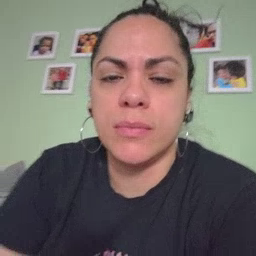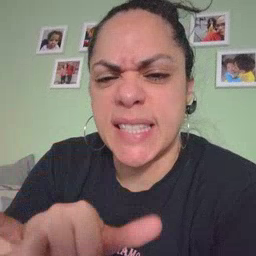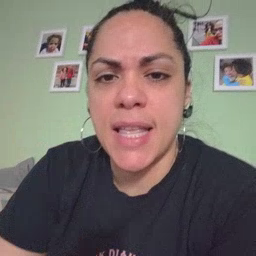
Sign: stay